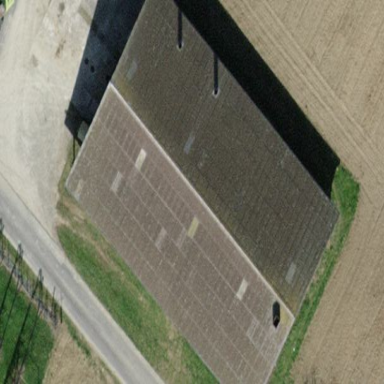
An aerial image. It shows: Cowshed building.